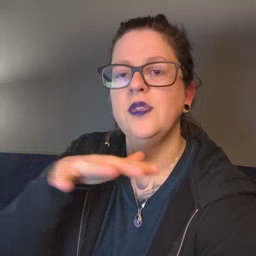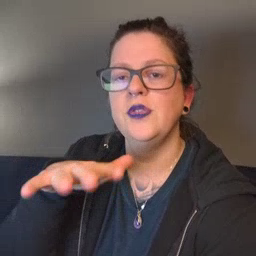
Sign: backyard